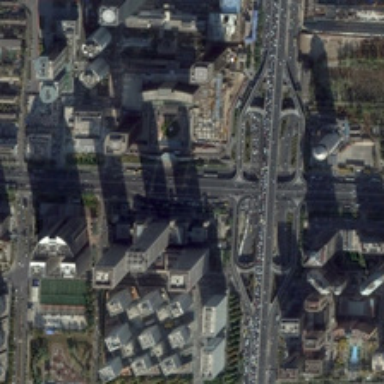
Many buildings are in a commercial area .